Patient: sex M, age 75
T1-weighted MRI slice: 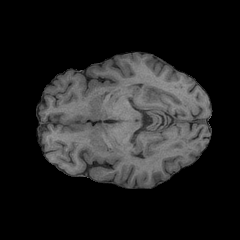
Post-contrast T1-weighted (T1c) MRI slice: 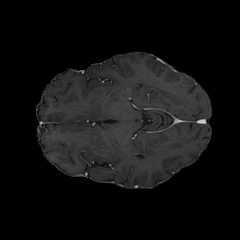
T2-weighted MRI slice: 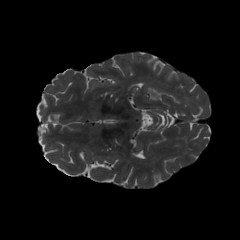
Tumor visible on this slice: no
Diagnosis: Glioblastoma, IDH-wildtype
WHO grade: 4